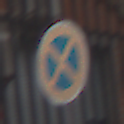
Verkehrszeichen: AbsolutesHalteverbot
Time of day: MorningAfternoon
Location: Outdoor (Urban)
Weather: Overcast
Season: NotSpecified
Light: Natural